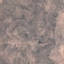
Land use / land cover class: HerbaceousVegetation